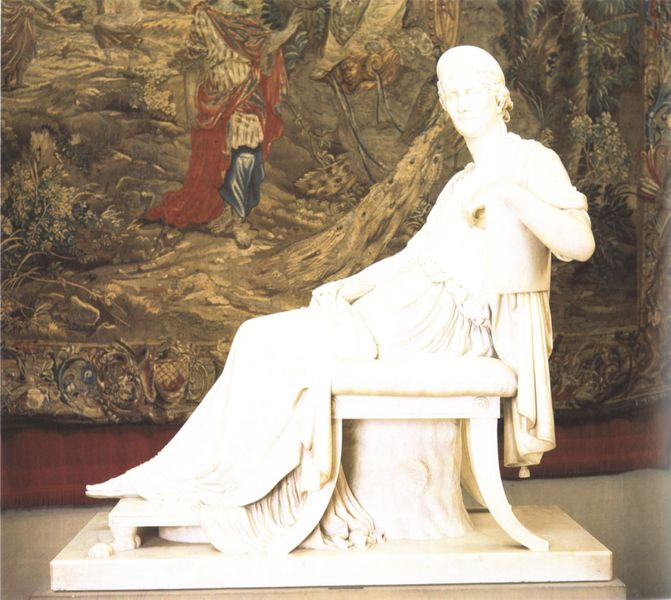
Titel: Letizia Ramolino Bonaparte
Künstler: Antonio Canova
Institution: Chatsworth, Devonshire Collection
Schlagwörter: sitzen, frau, kleid, marmor, stuhl, weiss, blick, rot, teppich, wand, arm, falten, sockel, vorhang, gold, skulptur, lehne, bank, gobelin, plastik, pfau, tapisserie